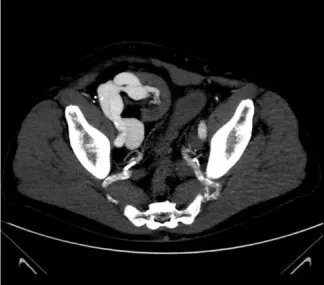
2-month follow up CT angiogram. Pre procedure axial.
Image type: radiology (ct)